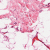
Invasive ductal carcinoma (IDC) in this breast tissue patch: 0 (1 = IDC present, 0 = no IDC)